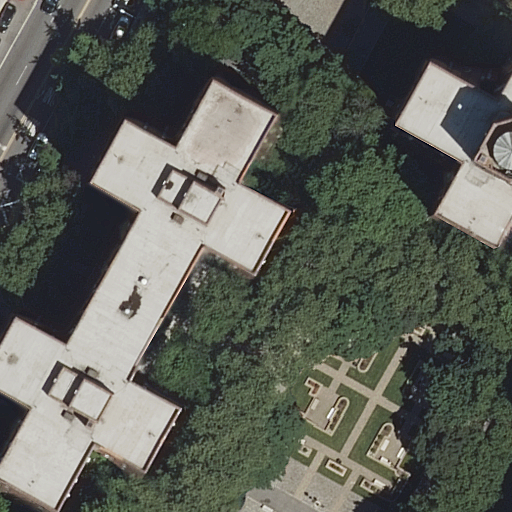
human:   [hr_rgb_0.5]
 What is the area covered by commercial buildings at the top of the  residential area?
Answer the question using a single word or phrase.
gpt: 0m2

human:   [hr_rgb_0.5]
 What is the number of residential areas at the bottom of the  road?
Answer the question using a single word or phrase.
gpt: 0

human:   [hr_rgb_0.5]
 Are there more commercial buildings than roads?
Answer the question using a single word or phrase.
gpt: no

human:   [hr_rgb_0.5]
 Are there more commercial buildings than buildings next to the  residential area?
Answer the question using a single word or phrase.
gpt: no

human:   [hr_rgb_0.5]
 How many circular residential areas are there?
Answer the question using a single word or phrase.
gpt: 0

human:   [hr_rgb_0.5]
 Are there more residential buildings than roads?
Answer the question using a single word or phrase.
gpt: yes

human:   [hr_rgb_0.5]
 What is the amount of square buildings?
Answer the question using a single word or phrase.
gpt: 0

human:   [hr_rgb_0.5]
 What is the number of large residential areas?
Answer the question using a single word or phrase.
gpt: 0

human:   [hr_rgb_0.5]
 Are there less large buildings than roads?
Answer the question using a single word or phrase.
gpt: yes

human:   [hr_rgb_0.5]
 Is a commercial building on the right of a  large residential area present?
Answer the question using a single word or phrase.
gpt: no

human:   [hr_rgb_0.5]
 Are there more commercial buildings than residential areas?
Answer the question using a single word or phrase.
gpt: no

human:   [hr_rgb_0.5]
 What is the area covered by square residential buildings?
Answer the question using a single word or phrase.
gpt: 0m2

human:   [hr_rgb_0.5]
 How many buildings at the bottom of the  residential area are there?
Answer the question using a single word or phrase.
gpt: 2

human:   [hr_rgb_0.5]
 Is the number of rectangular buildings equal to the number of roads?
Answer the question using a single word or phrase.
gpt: yes

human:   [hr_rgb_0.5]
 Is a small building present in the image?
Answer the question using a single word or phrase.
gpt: yes

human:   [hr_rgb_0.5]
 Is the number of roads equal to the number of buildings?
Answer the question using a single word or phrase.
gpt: no

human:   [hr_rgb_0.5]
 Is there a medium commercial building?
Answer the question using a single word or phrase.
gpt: no

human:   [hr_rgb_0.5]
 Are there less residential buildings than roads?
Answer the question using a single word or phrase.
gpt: no

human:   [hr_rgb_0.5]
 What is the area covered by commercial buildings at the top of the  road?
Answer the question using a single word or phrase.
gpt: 0m2

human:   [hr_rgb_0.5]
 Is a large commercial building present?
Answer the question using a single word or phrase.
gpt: no

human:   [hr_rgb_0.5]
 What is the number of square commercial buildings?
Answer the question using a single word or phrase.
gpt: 0

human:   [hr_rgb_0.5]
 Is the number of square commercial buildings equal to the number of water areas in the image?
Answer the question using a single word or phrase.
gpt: yes

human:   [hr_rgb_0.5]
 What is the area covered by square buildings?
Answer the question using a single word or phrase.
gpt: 0m2

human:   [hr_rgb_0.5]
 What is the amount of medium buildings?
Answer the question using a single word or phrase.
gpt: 1

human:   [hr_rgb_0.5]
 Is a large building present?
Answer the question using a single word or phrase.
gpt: no

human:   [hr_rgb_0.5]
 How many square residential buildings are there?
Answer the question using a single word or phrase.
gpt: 0

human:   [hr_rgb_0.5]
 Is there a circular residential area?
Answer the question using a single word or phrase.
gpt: no

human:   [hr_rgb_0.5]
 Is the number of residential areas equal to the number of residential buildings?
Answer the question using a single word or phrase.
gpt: no

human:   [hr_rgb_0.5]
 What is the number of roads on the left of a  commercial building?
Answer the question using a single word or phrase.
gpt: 0

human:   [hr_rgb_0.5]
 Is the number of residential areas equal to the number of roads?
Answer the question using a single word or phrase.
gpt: yes

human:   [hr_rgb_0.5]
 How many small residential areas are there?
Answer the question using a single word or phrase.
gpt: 0

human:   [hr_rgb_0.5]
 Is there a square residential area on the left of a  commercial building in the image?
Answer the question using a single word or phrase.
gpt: no

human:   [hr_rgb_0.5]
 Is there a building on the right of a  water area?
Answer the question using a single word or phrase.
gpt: no

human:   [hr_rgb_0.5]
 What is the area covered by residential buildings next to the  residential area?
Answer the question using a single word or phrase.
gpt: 484m2

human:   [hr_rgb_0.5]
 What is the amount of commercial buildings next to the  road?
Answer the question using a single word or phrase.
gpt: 0

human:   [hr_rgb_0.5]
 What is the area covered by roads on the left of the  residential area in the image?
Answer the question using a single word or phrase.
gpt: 0m2